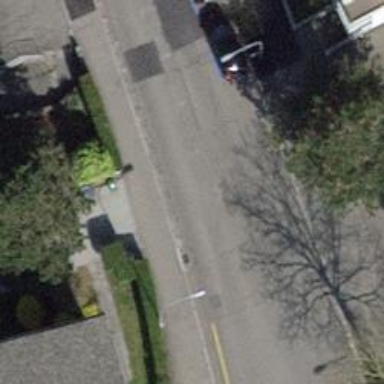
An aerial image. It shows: Footway surfaced with paving stones.